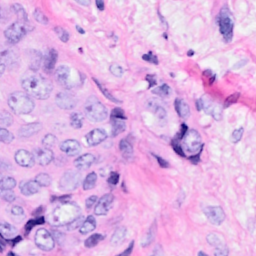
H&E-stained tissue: Breast